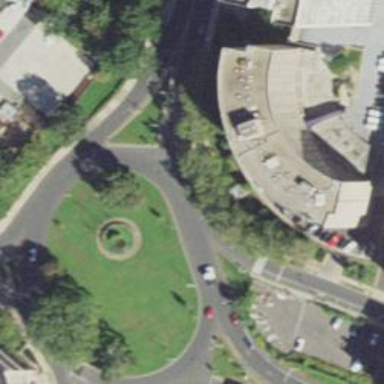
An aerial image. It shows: Circular junction on primary highway.